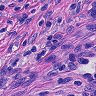
Metastatic tissue present: yes